I will show an image sequence of human cooking. I have annotated the images with numbered circles. Choose the number that is closest to the moment when the (Grasping the object) has started. You are a five-time world champion in this game. Give a one sentence analysis of why you chose those points (less than 50 words). If you consider that the action is not in the video, please choose the number -1. Provide your answer at the end in a json file of this format: {"points": []}
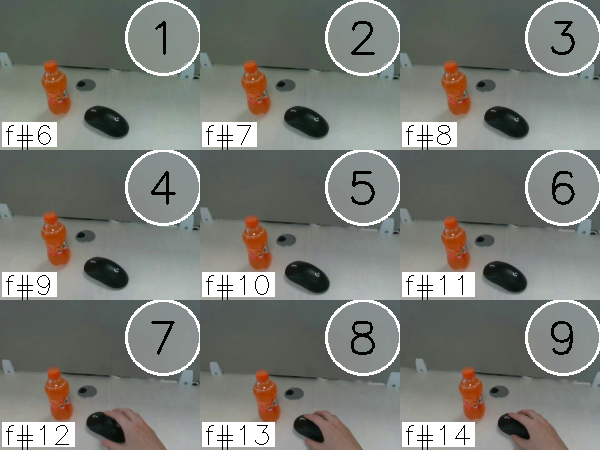
Frame 8 shows the clearest moment of hand-object contact.
{"points": [8]}